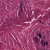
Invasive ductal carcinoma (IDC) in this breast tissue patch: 0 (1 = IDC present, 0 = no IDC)